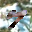
Label: 7